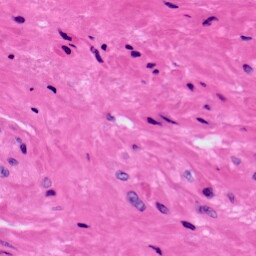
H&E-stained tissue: Prostate